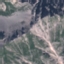
Land use / land cover: HerbaceousVegetation